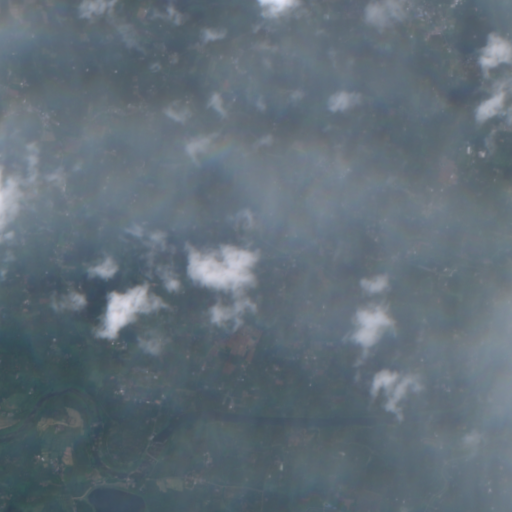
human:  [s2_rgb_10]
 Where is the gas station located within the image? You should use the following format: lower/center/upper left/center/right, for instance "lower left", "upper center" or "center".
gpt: The gas station is located in the upper center of the image.
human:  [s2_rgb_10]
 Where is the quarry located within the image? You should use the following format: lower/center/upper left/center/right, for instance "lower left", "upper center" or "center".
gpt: The quarry is located in the upper left of the image.
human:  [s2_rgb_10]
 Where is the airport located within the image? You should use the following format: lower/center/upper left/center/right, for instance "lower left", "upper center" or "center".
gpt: There is no airport in the image.